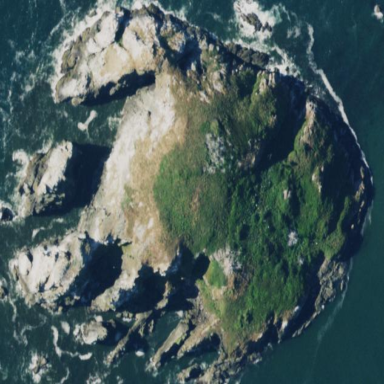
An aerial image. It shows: Islet along the natural coastline.